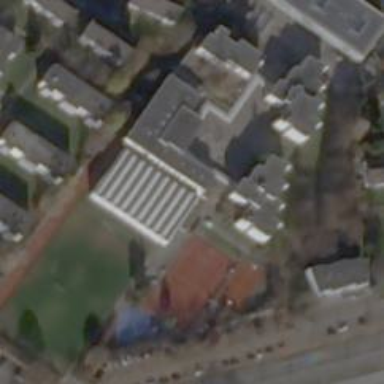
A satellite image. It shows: School.